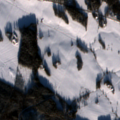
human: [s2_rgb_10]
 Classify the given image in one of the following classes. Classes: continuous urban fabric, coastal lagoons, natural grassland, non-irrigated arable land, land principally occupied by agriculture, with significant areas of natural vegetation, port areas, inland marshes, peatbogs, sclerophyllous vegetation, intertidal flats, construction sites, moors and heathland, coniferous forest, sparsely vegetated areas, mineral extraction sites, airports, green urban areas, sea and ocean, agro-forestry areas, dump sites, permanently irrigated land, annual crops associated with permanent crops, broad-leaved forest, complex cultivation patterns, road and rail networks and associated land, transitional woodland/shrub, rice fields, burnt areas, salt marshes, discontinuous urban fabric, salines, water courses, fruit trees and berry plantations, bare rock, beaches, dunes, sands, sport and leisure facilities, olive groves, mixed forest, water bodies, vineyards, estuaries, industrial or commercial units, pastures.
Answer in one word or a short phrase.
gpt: non-irrigated arable land, land principally occupied by agriculture, with significant areas of natural vegetation, mixed forest